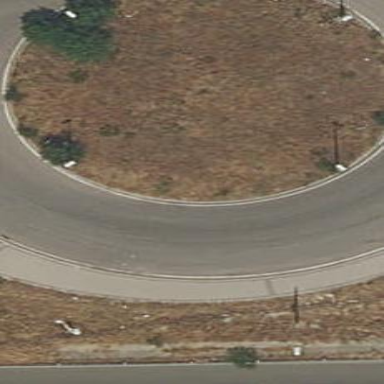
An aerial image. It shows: Residential road with asphalt surface leading to roundabout.